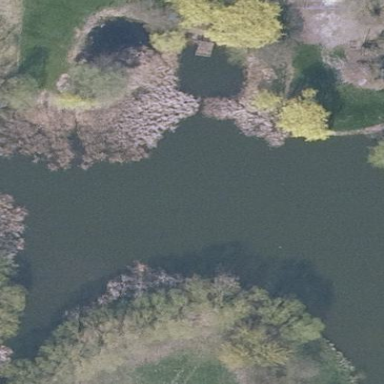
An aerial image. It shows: Peaceful pond surrounded by nature.